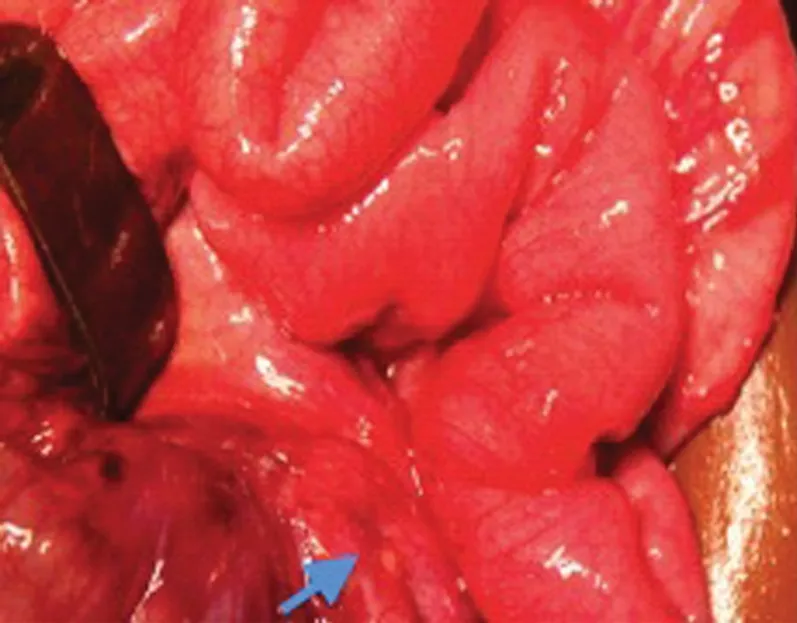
Granulations on the ileum (see arrow).
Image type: medical_photograph (other_medical_photograph)